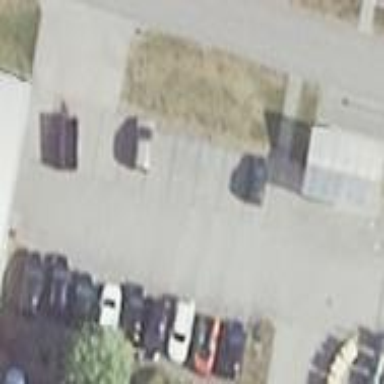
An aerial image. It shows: Parking area with surface.